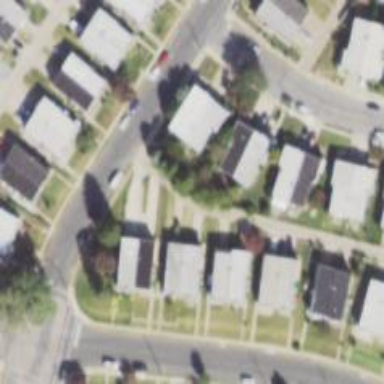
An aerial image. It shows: Alley classified as service road.